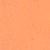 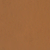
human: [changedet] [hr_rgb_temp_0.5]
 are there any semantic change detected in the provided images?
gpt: There is no difference.